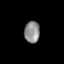
Tissue: skin
Cell type: Others
Senescence score: 0.6853
Nuclear area (px): 329
Mean DAPI intensity: 139.787